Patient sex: M
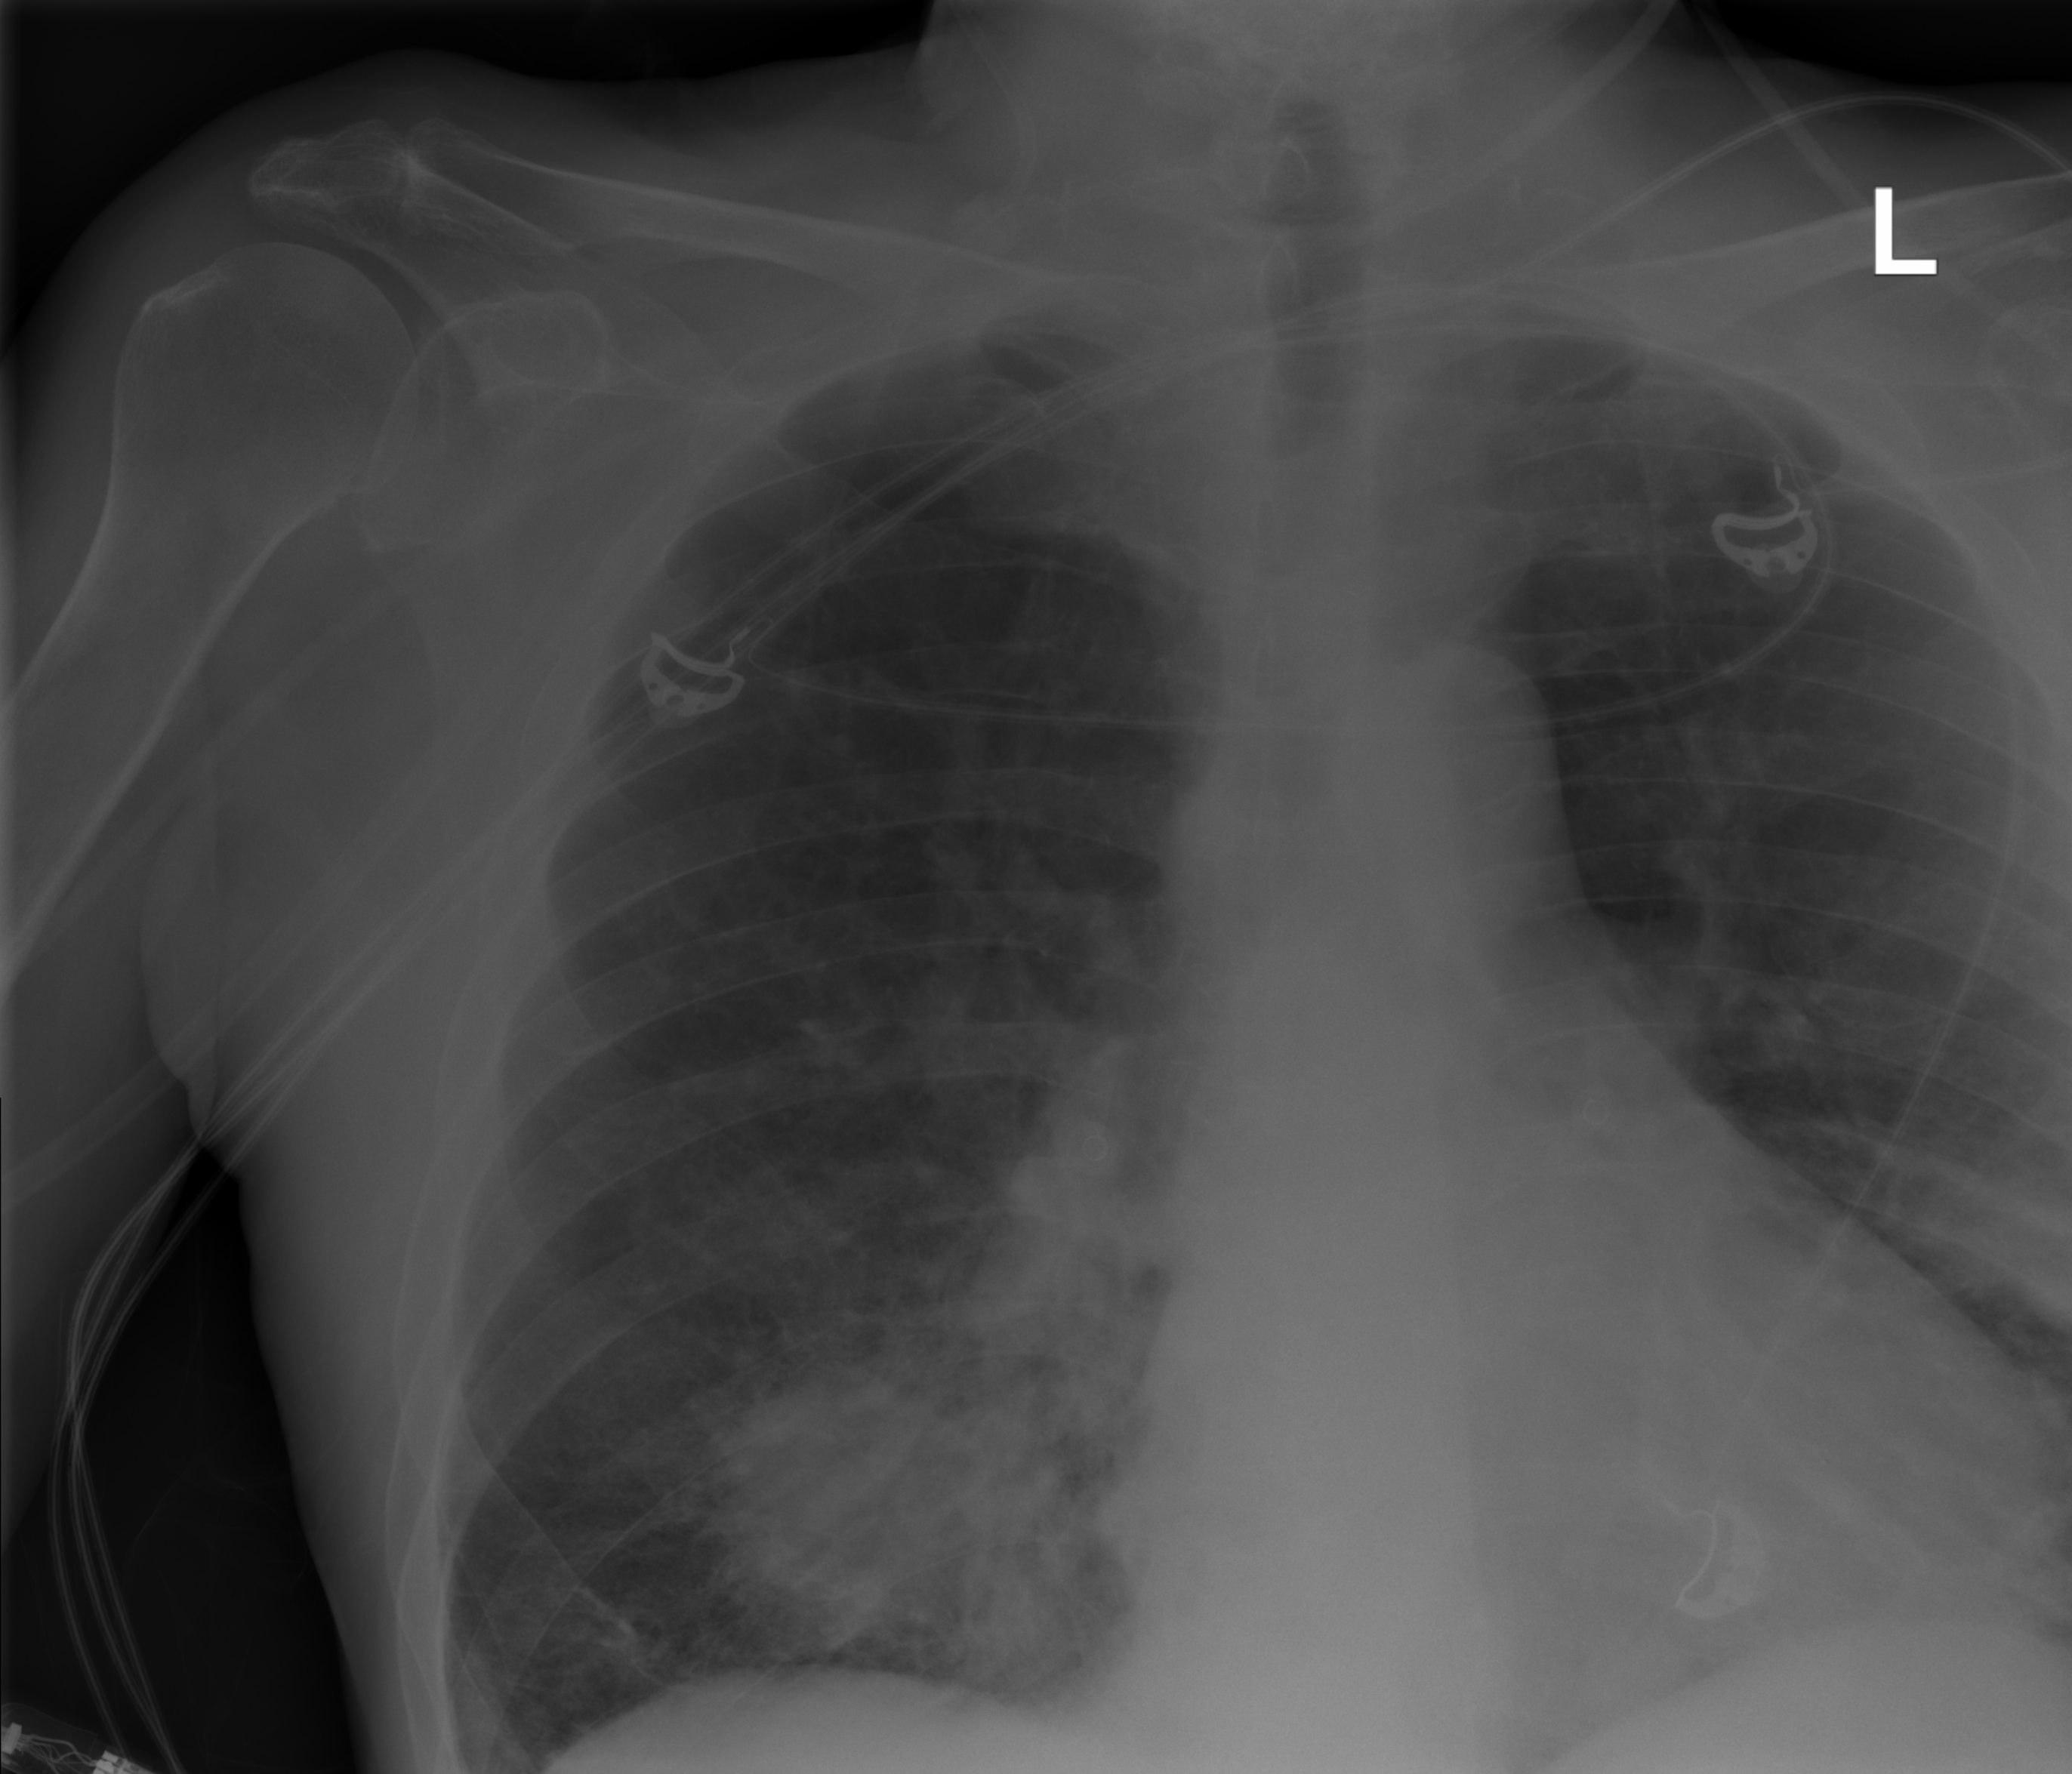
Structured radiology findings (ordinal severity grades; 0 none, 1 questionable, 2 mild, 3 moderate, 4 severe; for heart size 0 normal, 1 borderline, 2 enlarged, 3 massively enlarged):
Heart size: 2
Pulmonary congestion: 0
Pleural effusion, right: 0
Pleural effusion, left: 0
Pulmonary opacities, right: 3
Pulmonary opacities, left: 0
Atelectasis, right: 2
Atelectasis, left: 0